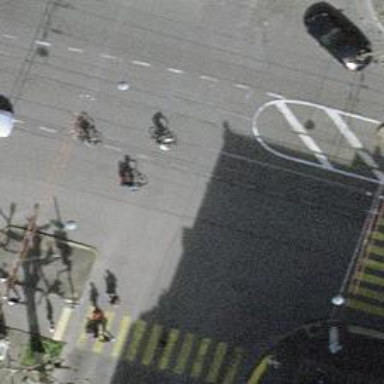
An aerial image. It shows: Road with traffic signals.